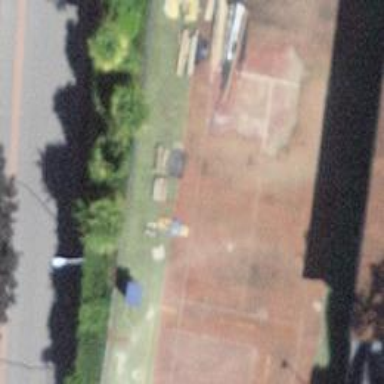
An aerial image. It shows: Tennis court on the leisure land pitch.